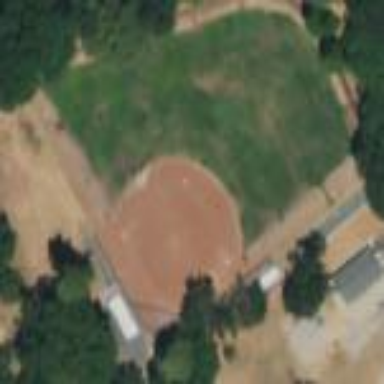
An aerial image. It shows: Baseball pitch for leisure land activities.